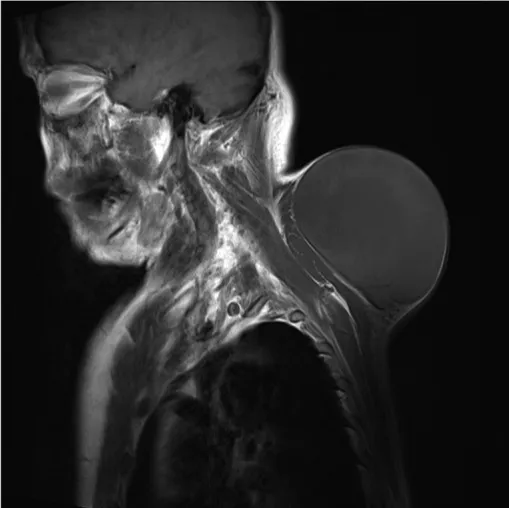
(A) Sagittal T1-weighted MRI revealed a homogenous low intermediate signal intensity mass, surrounded by a low signal intensity well-marginated capsule in the subcutaneous fat of the posterior neck.
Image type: radiology (mri)